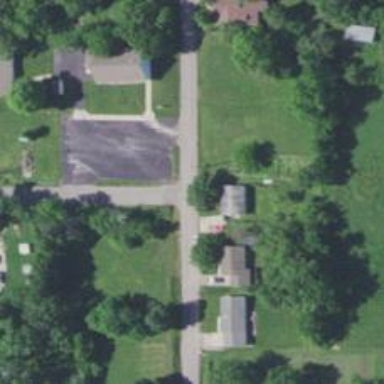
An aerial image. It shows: Residential road.